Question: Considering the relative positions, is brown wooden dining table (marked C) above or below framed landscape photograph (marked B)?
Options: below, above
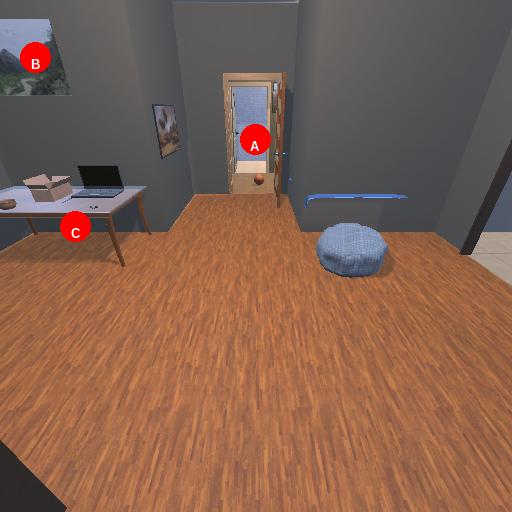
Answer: below